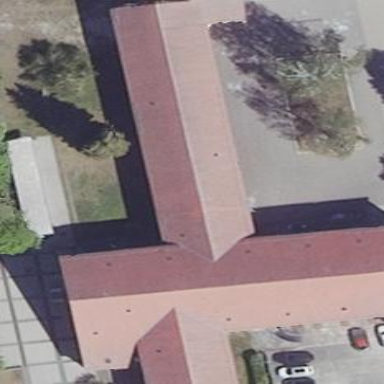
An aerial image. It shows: School building.